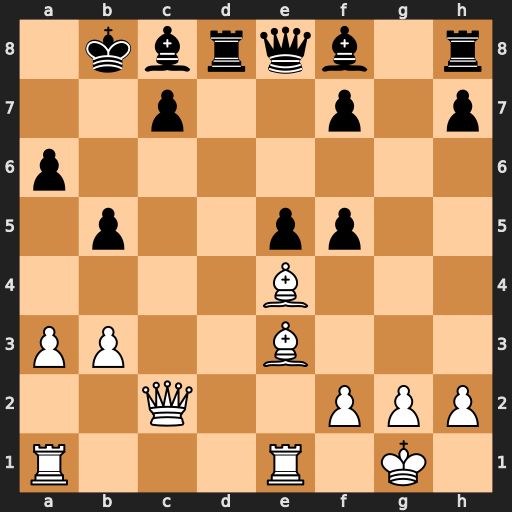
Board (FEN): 1kbrqb1r/2p2p1p/p7/1p2pp2/4B3/PP2B3/2Q2PPP/R3R1K1
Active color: w
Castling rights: -
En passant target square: -
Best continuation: Ba7+ Kxa7 Qxc7+ Bb7 Qxb7#